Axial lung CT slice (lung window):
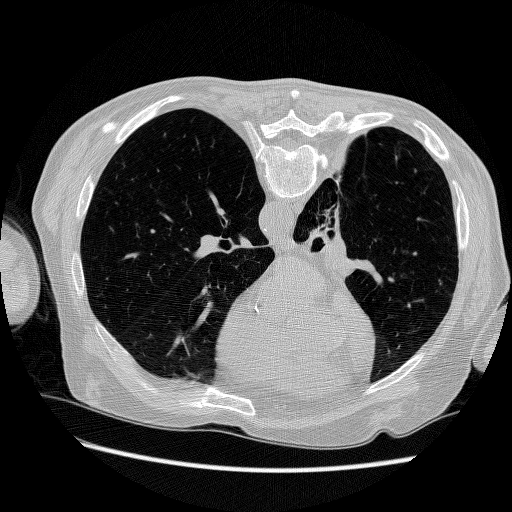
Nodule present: no